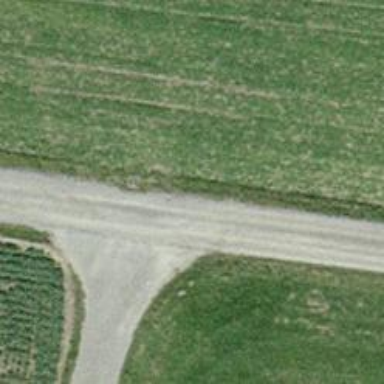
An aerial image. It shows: Track with grade2 pebblestone surface.